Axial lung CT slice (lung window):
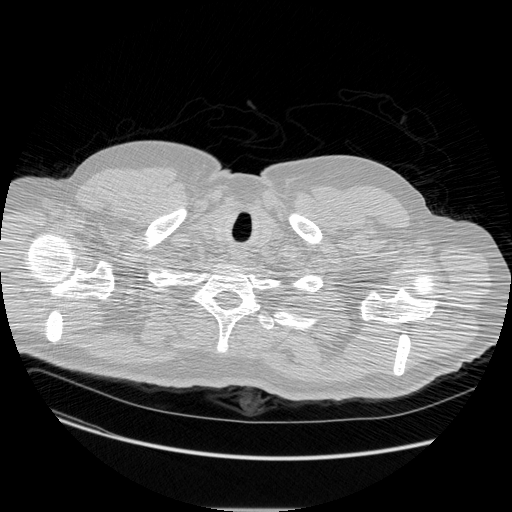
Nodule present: no